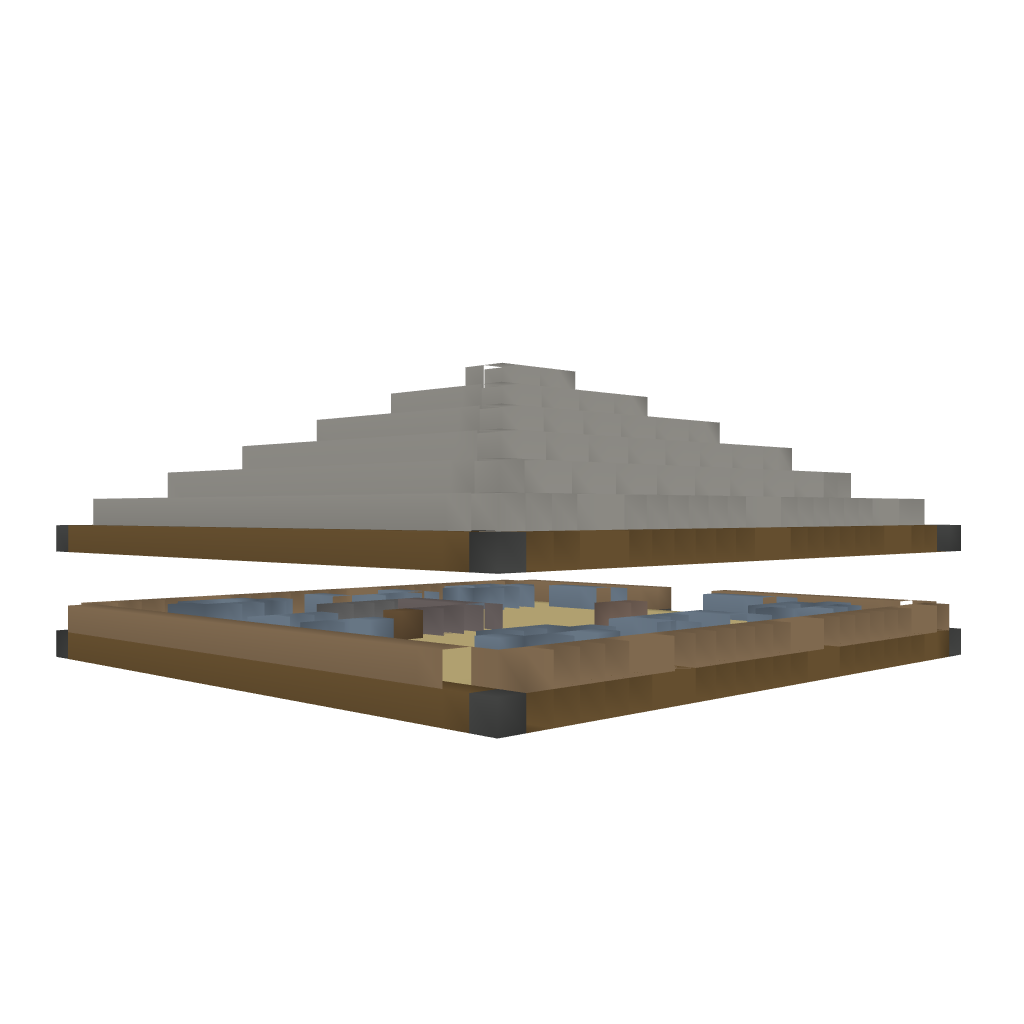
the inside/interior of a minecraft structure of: Simple Restaurant